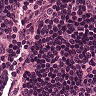
Metastatic tissue present: no